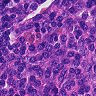
Metastatic tissue present: no